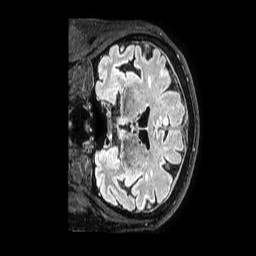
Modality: FLAIR
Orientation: coronal
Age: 64
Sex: male
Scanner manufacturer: philips
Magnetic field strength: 3 T
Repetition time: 4.8 s
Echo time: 0.34 s